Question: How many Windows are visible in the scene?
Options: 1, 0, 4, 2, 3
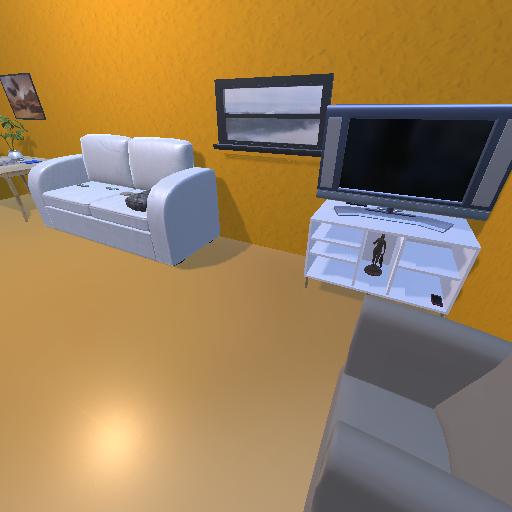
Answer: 1